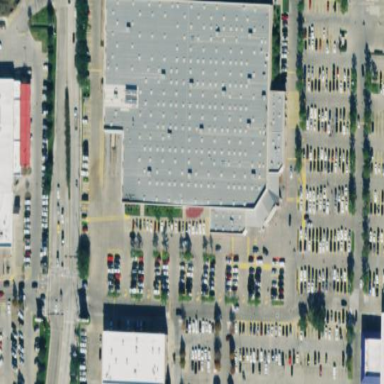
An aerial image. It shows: Wholesale shop located inside building.